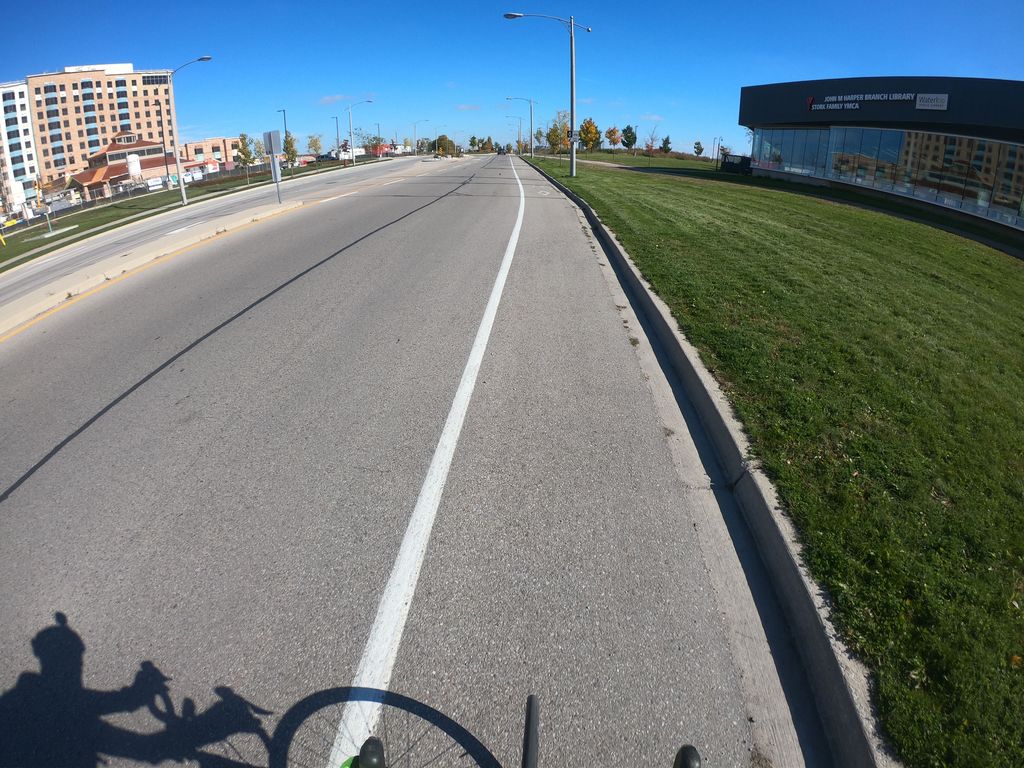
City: kitchener-waterloo